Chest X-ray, PA view. Patient: 22 years old, sex F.
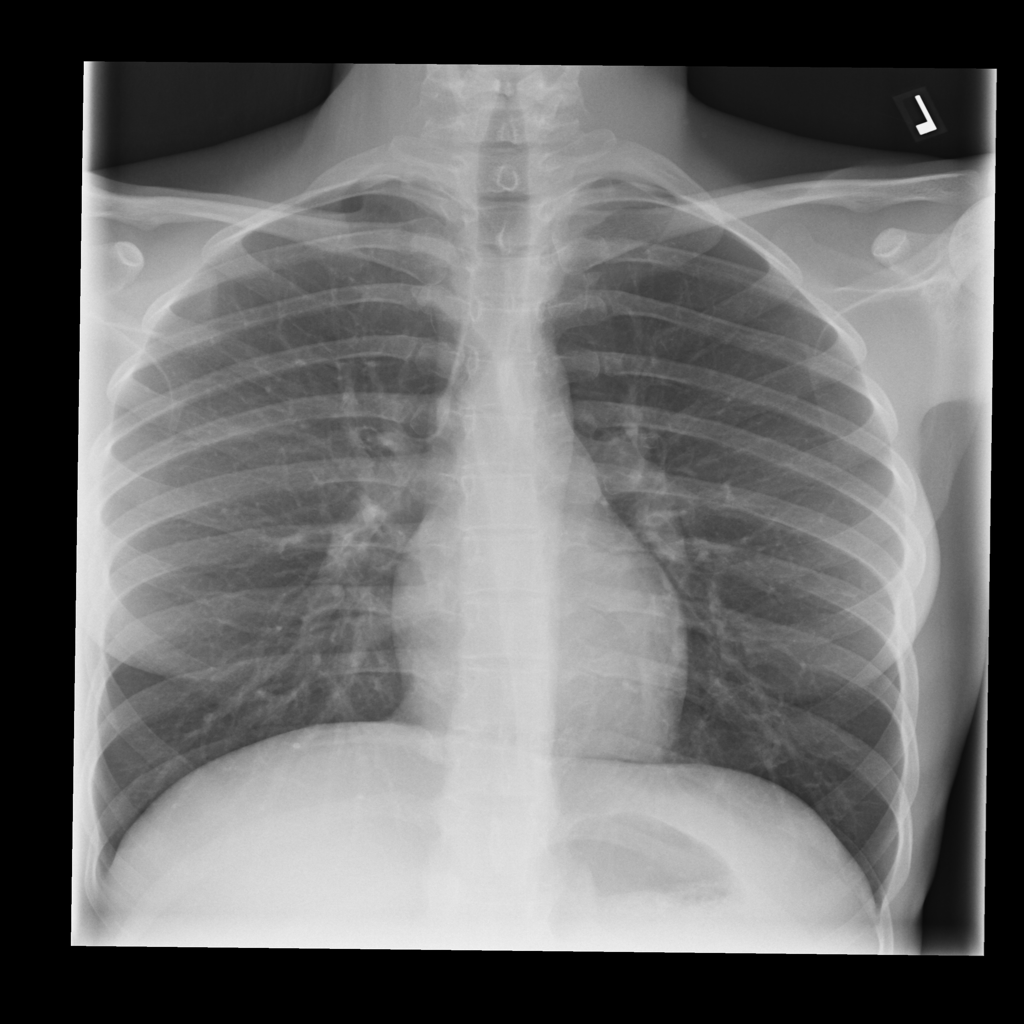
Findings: No Finding